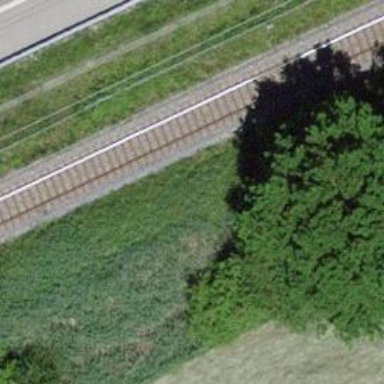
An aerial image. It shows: Railway track with single rail.